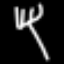
Label: fork